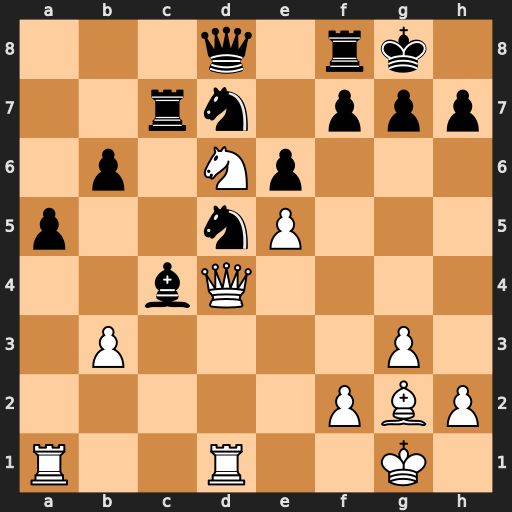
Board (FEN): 3q1rk1/2rn1ppp/1p1Np3/p2nP3/2bQ4/1P4P1/5PBP/R2R2K1
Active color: w
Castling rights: -
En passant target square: -
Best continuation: bxc4 Nb4 Nb5 Nc2 Qd6